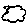
Label: cloud